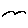
Label: bird